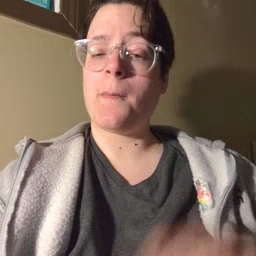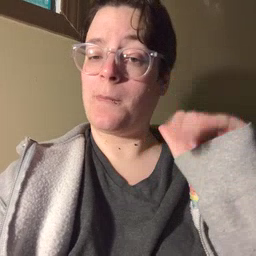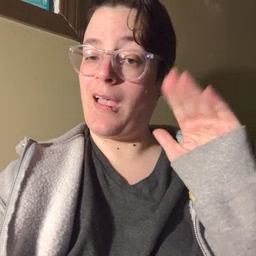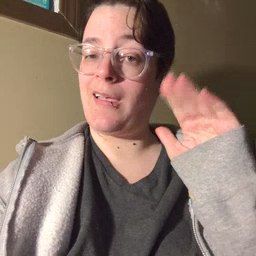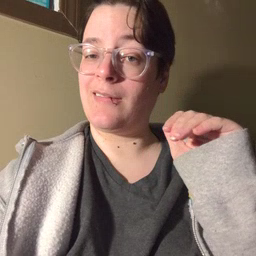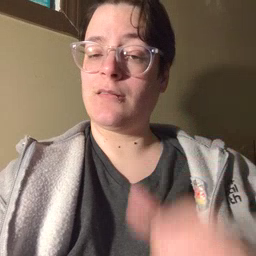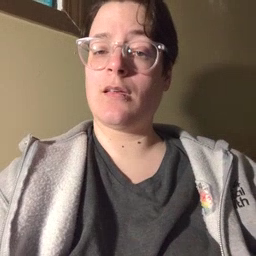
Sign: bye